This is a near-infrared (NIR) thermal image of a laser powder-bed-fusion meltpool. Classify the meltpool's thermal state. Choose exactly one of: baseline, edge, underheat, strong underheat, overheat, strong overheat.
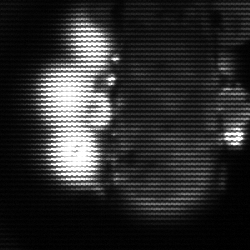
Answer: strong underheat